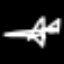
Label: airplane